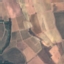
Land use / land cover class: PermanentCrop